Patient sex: F
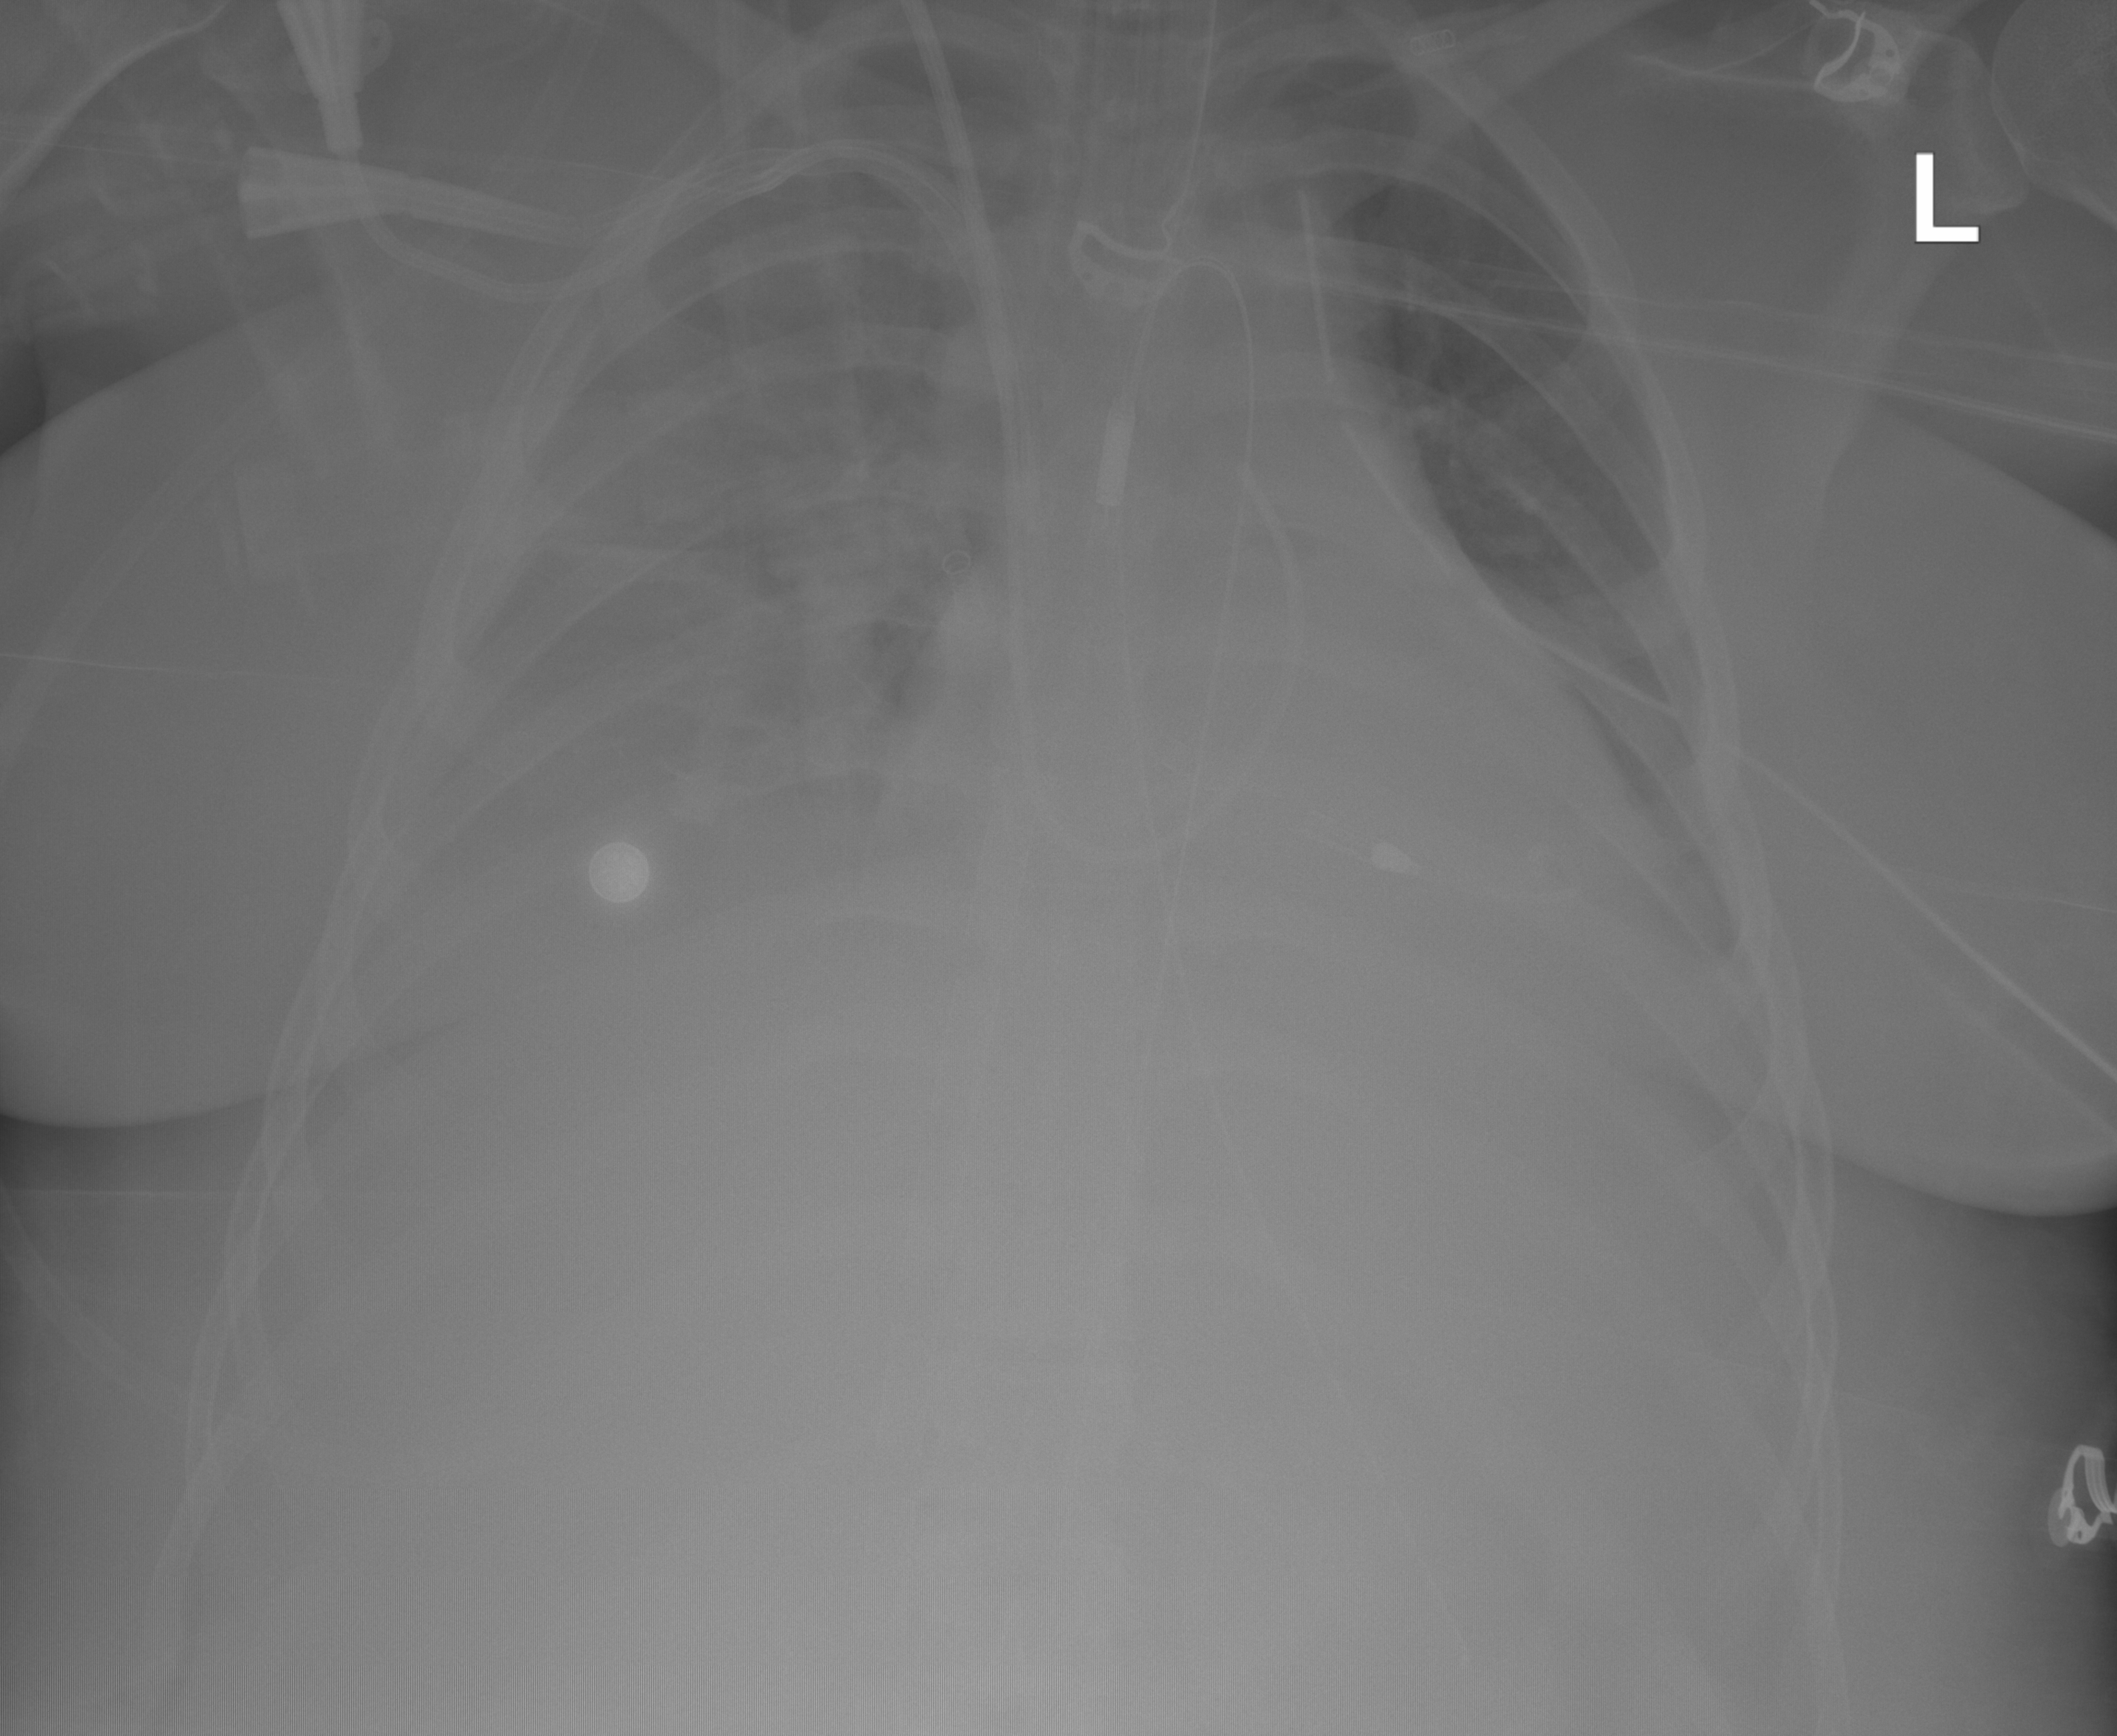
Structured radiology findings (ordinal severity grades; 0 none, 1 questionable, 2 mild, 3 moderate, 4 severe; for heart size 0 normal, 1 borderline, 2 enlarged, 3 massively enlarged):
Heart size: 2
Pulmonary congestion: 0
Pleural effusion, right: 3
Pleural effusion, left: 2
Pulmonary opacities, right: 3
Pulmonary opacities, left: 2
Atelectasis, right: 3
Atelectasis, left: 2